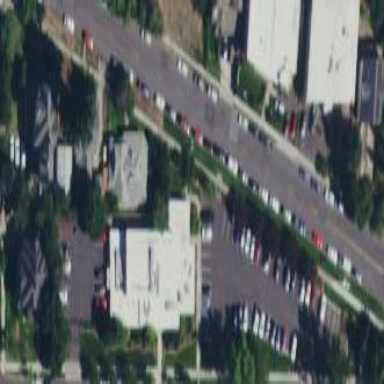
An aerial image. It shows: Sidewalk.